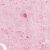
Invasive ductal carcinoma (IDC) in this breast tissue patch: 0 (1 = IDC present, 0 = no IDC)